Question: Given a 2D array of Boolean values I want to find all patterns that consist of at least 2 columns and at least 2 rows. The problem is somewhat close to finding <URL>.
In the example below green cells represent "true" bits, greys are "false". Pattern 1 contains cols 1,3,4 and 5 and rows 1 and 2. Pattern 2 contains only columns 2 and 4, and rows 2,3,4.

Business idea behind this is finding similarity patterns among various groups of social network users. In real world number of rows can go up to 3E7, and the number of columns up to 300.
Can't really figure out a solution other than brute force matching.
Please advice the proper name of the problem, so I could read more, or advice an elegant solution.
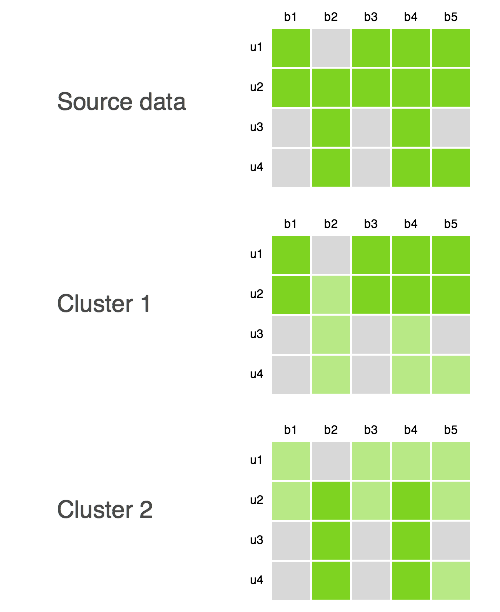
Answer: This is (equivalent to) asking for all <URL> larger than a certain size in a bipartite graph. Here the rows are the vertices of one part A of the graph, and the columns are the vertices of the other part B, and there is an edge between u \in A and v \in B whenever the cell at row u, column v is green.
Although you say that you want to find all patterns, you probably only want to find only ones -- that is, patterns that cannot be extended to become larger patterns by adding more rows or columns. (Otherwise, for any pattern with c >= 2 columns and r >= 3 rows, you will also get back the more than 2^(c-2)*2^(r-3) non-maximal patterns that can be formed by deleting some of the rows or columns.)
But even listing just the maximal patterns can take time exponential in the number of rows and columns, assuming that P != NP. That's because the problem of finding a (i.e. largest-possible) pattern, in terms of the total number of green cells, <URL>: if it were possible to list all maximal patterns in polynomial time, then we could simply do so, and pick the largest, thereby solving this NP-complete problem in polynomial time.